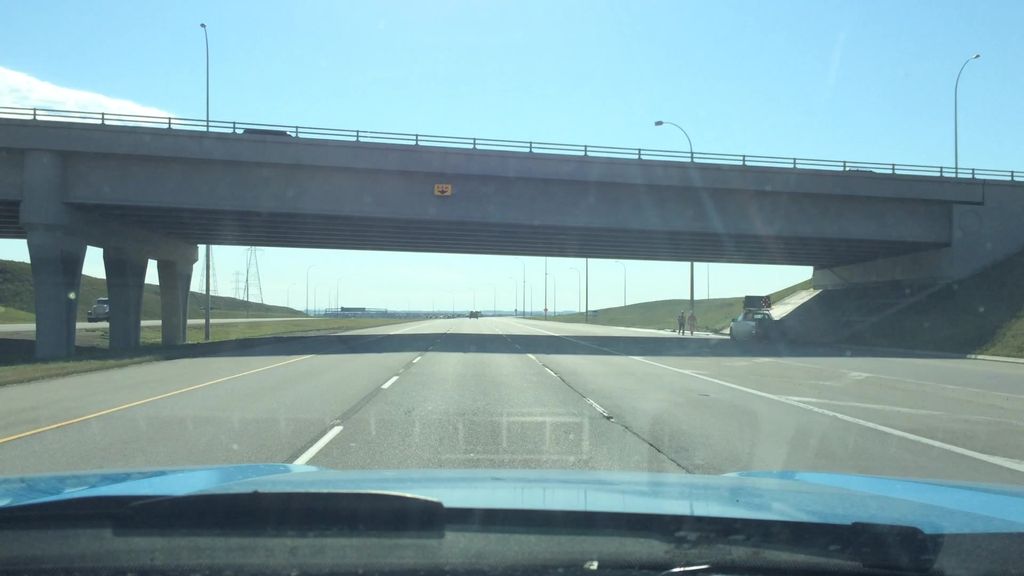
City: calgary